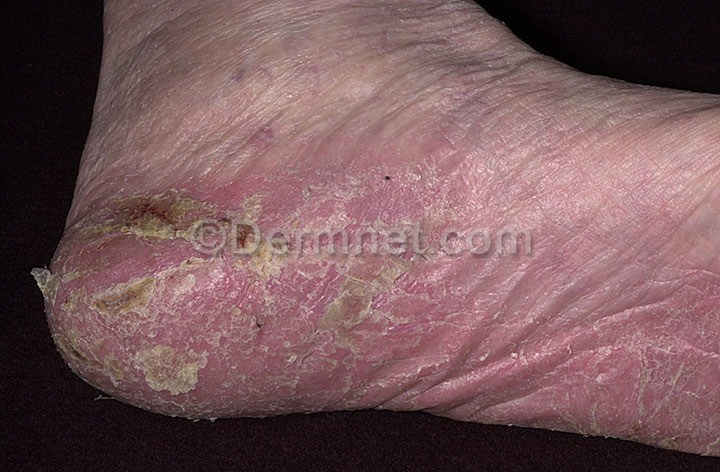
Disease: Eczema Photos